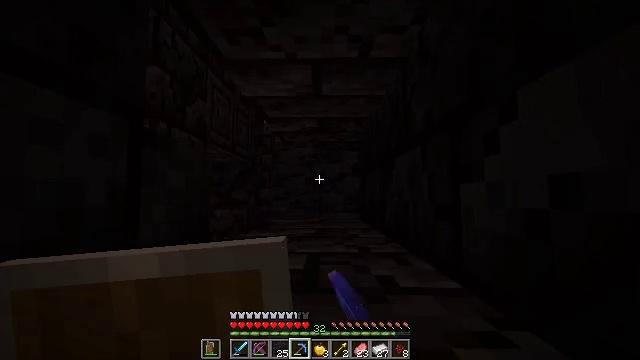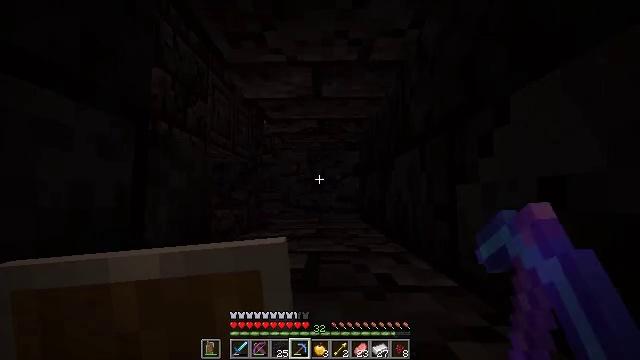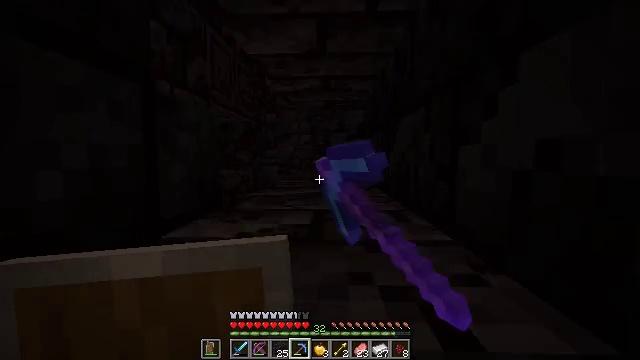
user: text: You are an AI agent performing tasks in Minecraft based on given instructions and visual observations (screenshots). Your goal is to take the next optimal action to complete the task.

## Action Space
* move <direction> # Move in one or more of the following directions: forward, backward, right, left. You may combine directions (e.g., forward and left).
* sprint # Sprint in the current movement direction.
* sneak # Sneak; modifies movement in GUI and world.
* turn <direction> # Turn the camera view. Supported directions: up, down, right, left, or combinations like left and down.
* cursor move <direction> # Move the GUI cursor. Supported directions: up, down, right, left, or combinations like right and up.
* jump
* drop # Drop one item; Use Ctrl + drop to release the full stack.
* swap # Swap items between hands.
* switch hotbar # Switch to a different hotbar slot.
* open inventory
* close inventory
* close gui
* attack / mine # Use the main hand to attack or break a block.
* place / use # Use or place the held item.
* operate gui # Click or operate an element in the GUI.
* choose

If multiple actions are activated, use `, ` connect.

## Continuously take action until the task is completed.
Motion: motion action
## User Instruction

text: Collect polished blackstone bricks by attacking them.
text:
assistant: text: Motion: move back, sneak, attack / mine
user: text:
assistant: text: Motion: move back, sneak, turn down, attack / mine
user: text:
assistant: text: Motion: sneak, attack / mine